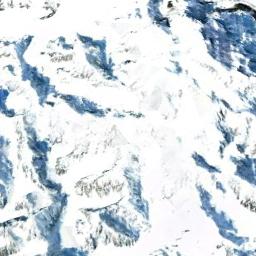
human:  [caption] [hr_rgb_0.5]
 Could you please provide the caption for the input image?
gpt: A snow-covered mountain covered in large areas .

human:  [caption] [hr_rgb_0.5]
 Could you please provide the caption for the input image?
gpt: The snowberg is covered with glaciers .

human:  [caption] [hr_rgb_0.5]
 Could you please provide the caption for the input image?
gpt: The snowberg is covered with snow .

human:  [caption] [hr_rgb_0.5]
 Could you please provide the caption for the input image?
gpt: The snow berg is full of white snow .

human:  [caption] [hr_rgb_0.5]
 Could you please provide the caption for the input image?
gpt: There are full of snow on the snowberg .